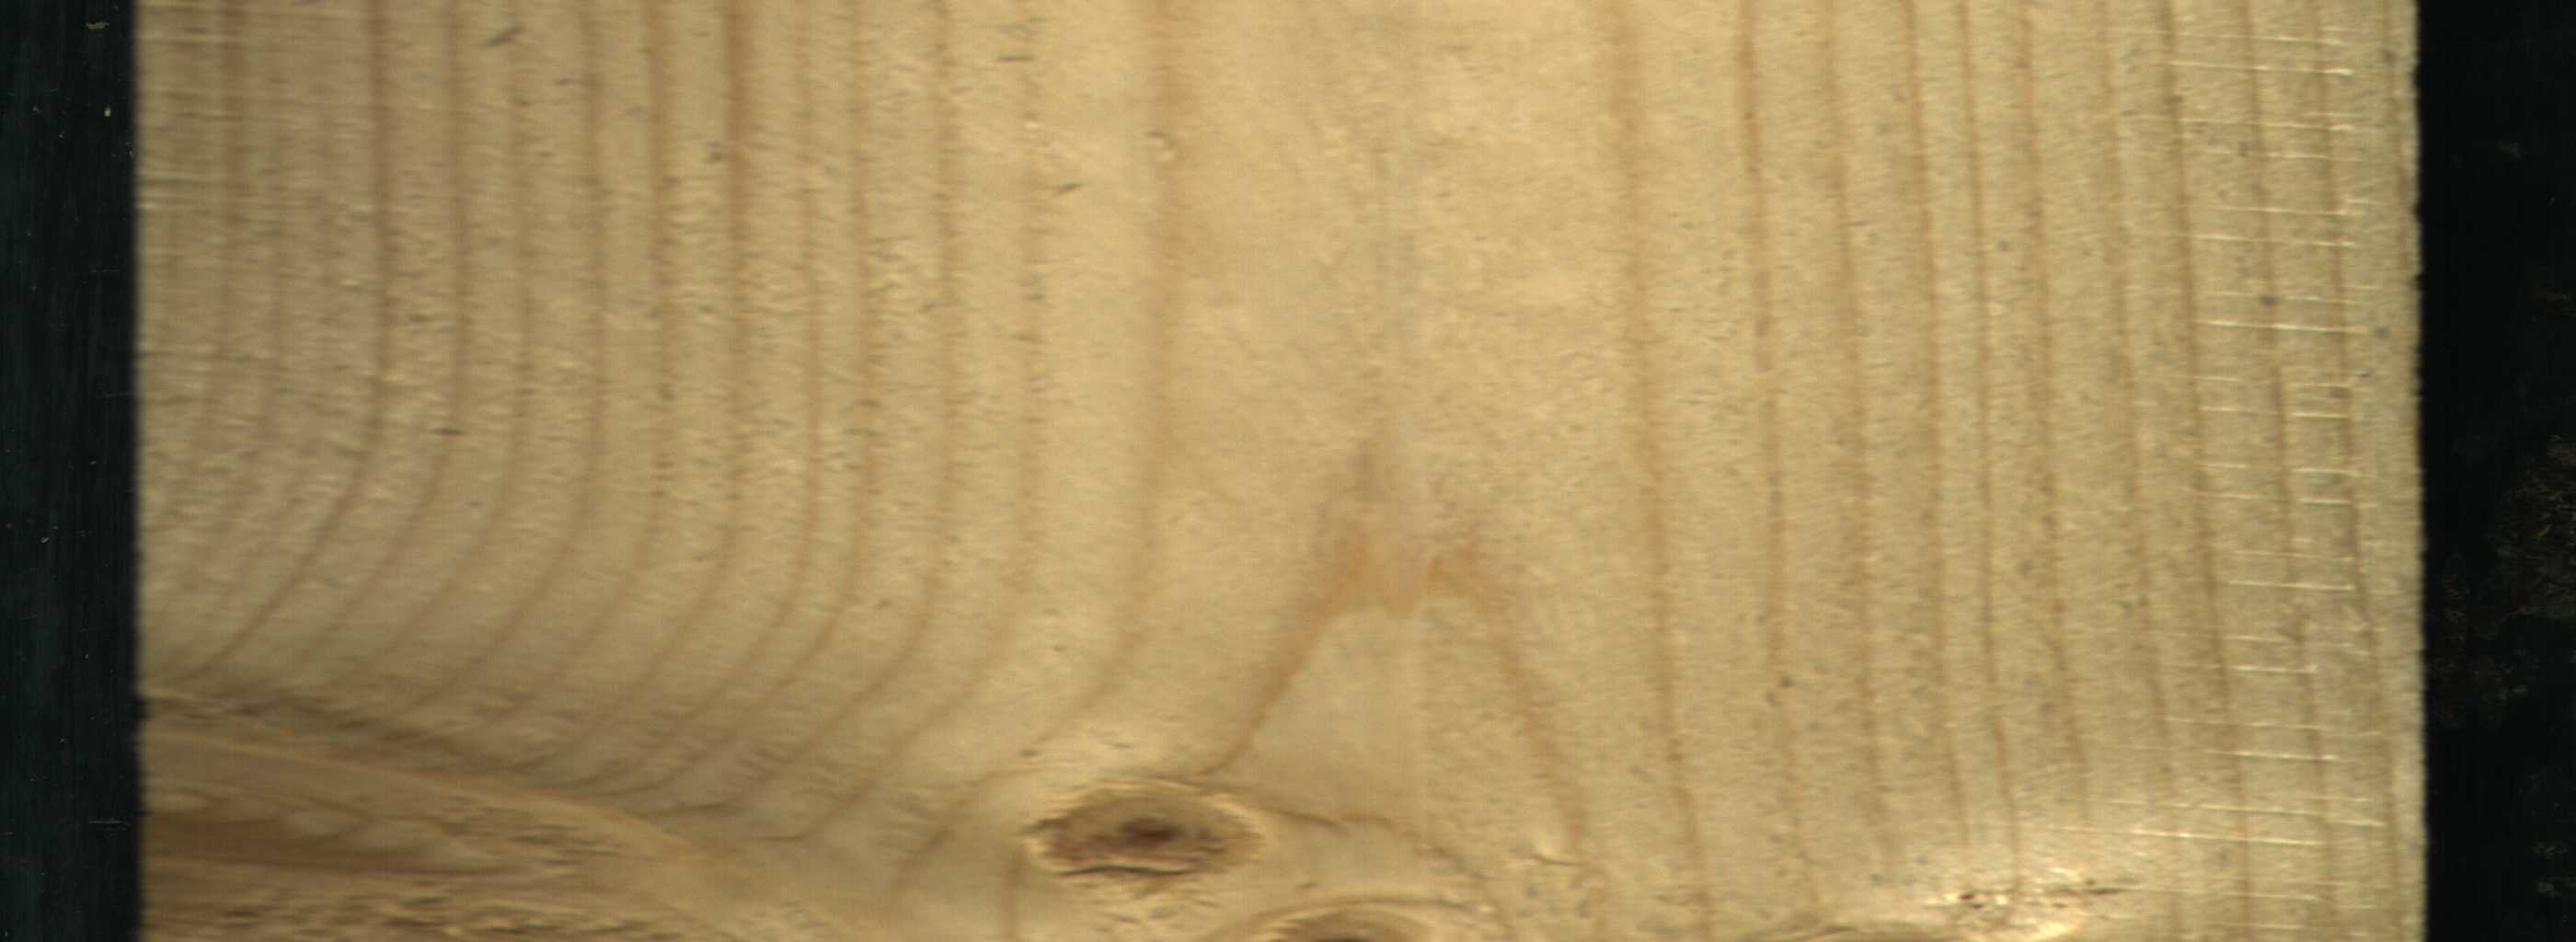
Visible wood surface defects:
Live_Knot
Live_Knot
Live_Knot